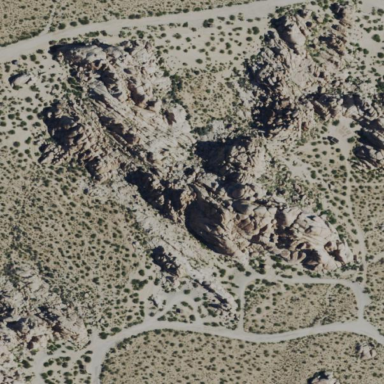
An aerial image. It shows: Landscape dominated by bare rock.